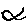
Label: fish